This continuous-wavelet-transform scalogram was computed from a bearing vibration snapshot. Determine the bearing's health state. Answer with exactly one of: normal, inner_race, outer_race, ball.
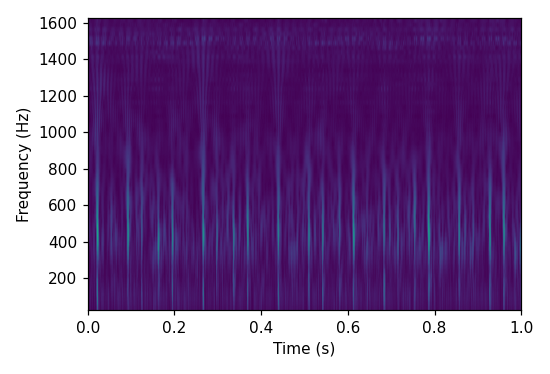
Answer: inner_race